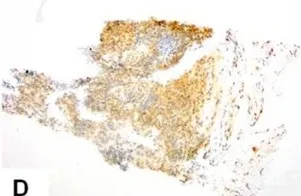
Microscopic pictures of the plasmacytoma. Kappa light chains show a significant difference in staining intensity between kappa and lambda chains in favor of lambda chains (200x) demonstrating that the tumor is lambda-restricted.
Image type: pathology (immunostaining)